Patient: sex M, age 79
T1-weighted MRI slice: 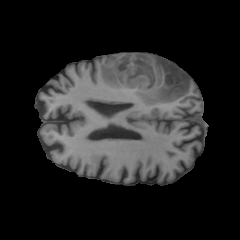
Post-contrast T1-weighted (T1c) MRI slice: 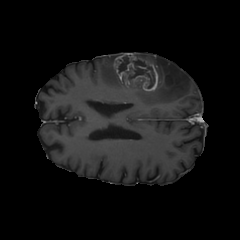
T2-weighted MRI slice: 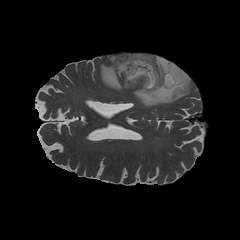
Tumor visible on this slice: yes
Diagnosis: Glioblastoma, IDH-wildtype
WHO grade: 4